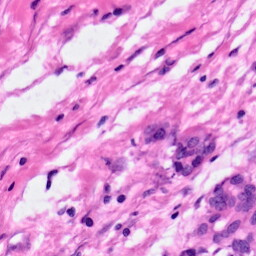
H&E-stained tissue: Pancreatic